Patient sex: F
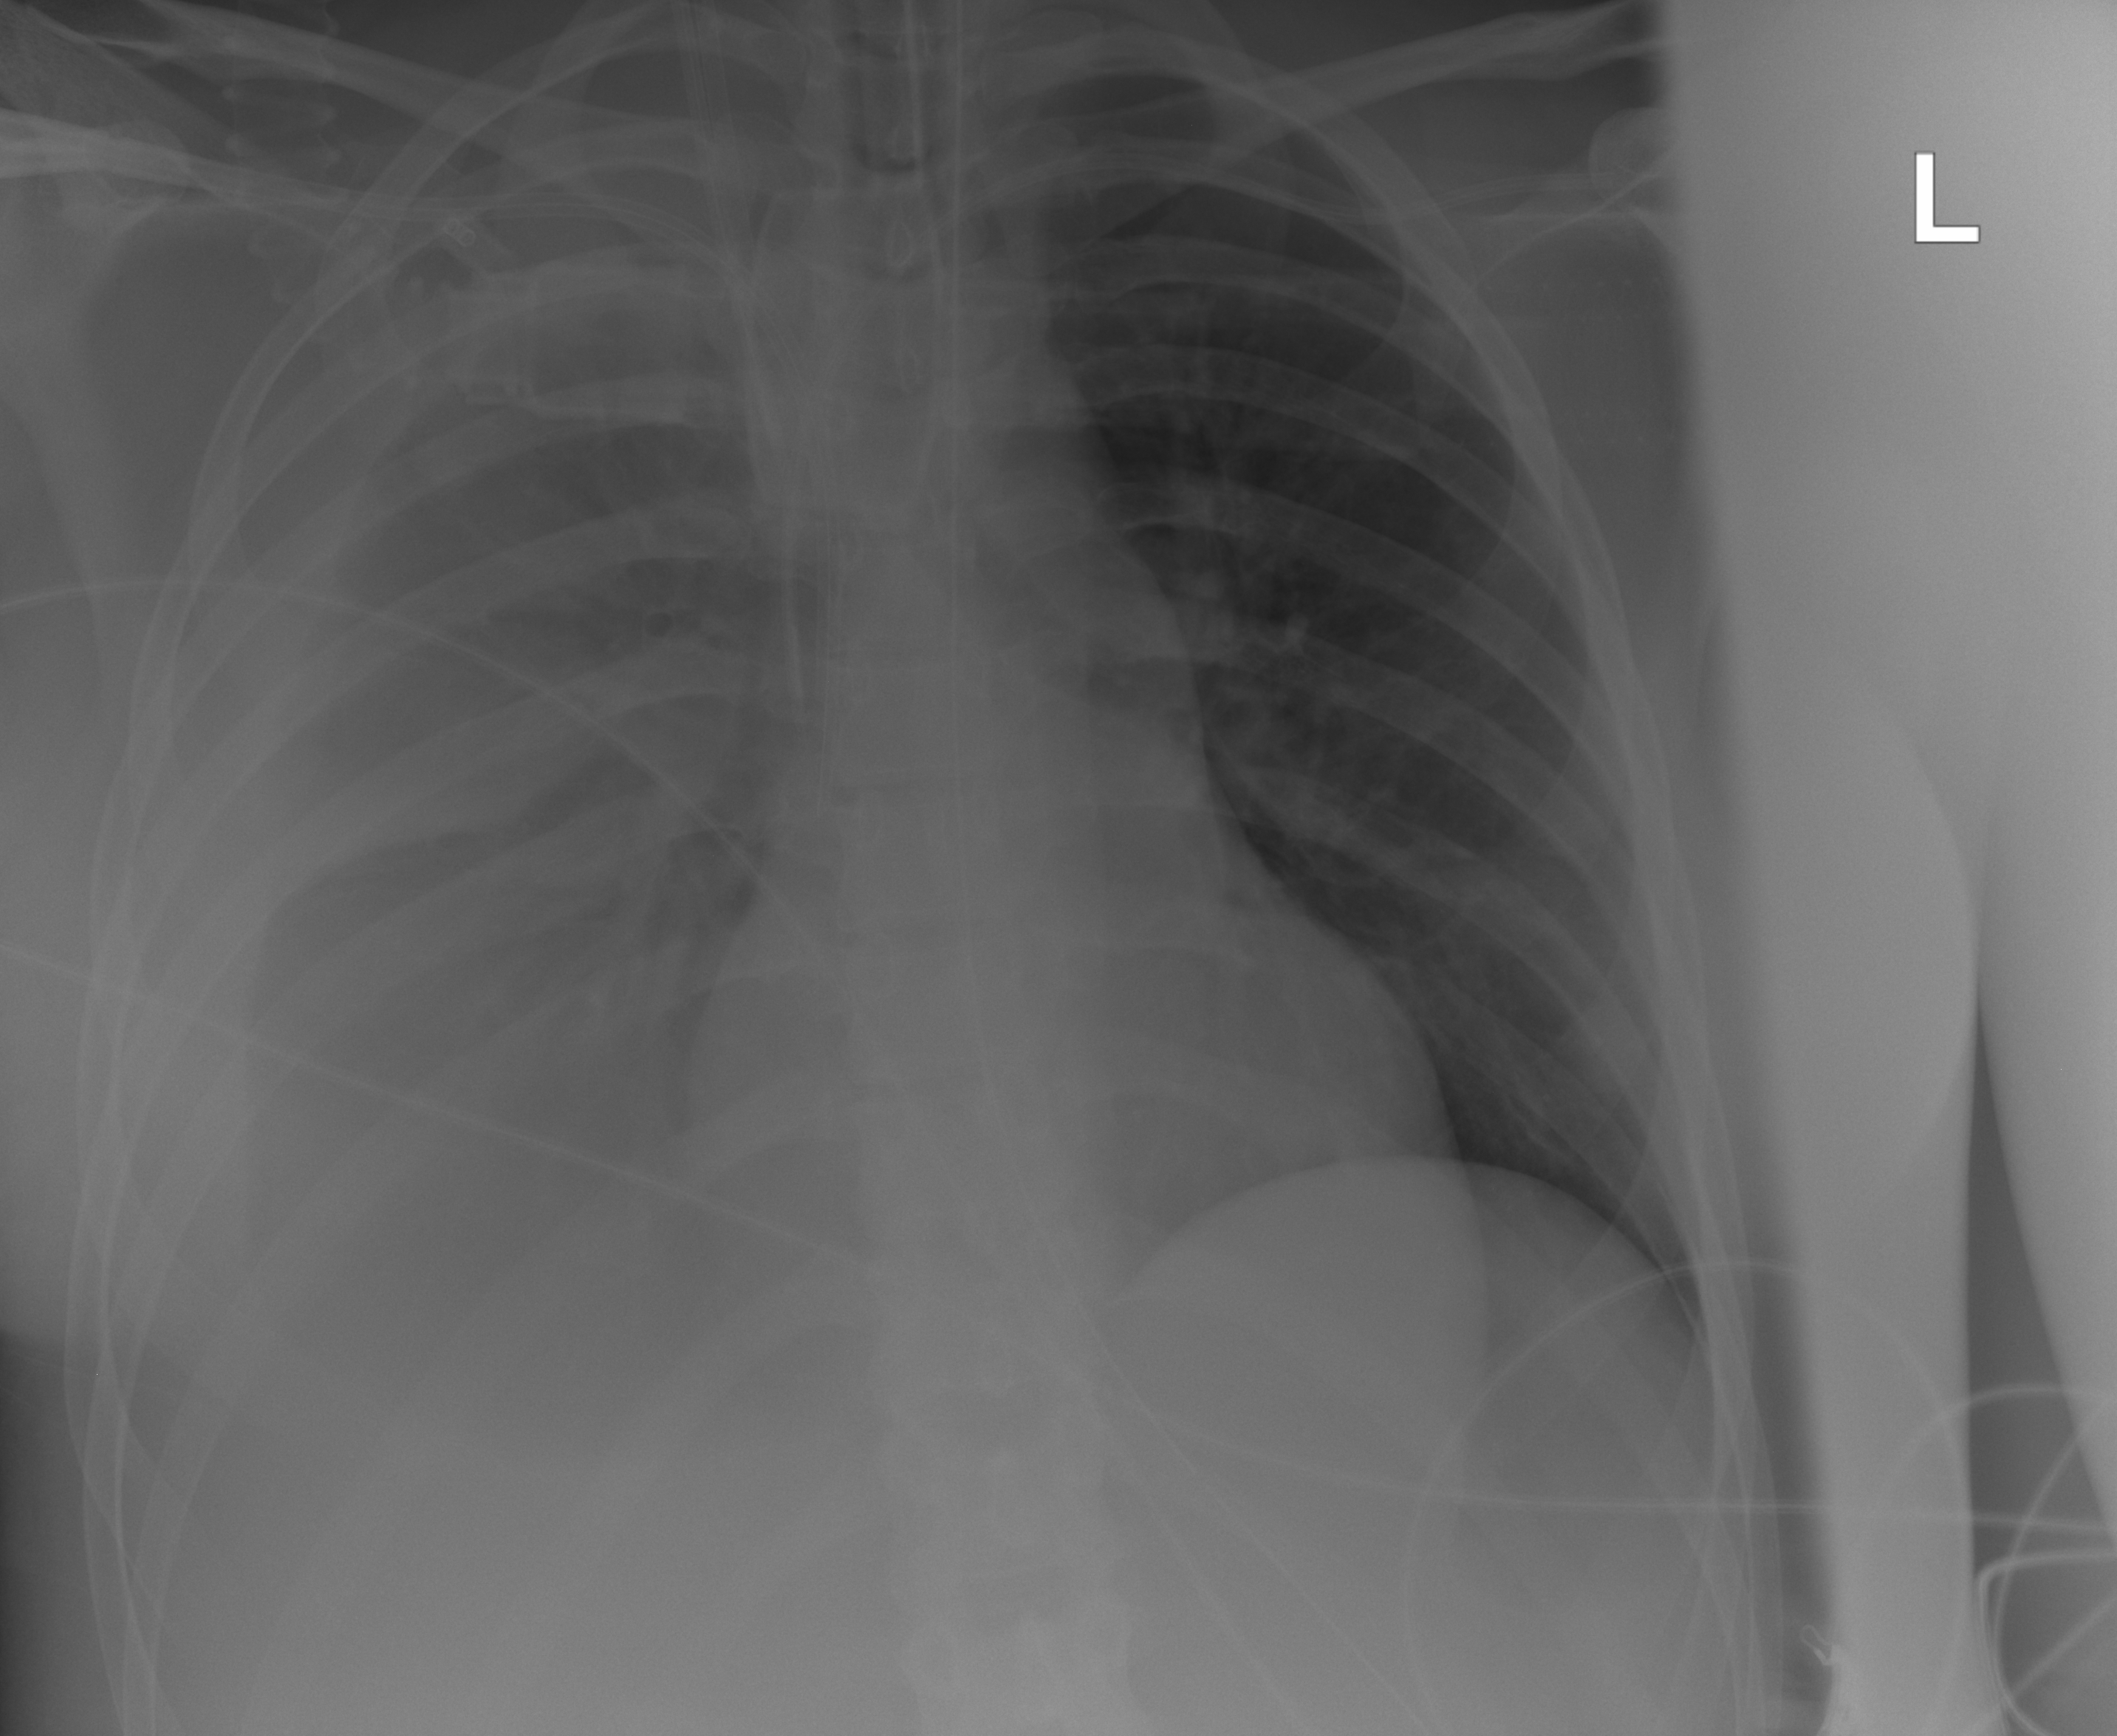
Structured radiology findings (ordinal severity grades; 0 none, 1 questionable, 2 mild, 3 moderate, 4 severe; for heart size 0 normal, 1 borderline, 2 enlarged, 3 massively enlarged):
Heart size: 1
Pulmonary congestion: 0
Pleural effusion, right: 0
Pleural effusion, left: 0
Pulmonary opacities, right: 0
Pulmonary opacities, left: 0
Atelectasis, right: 1
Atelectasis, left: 0